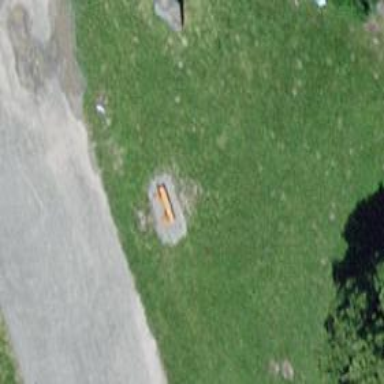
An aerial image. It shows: Brown bench in the vicinity.